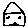
Label: house